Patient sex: F
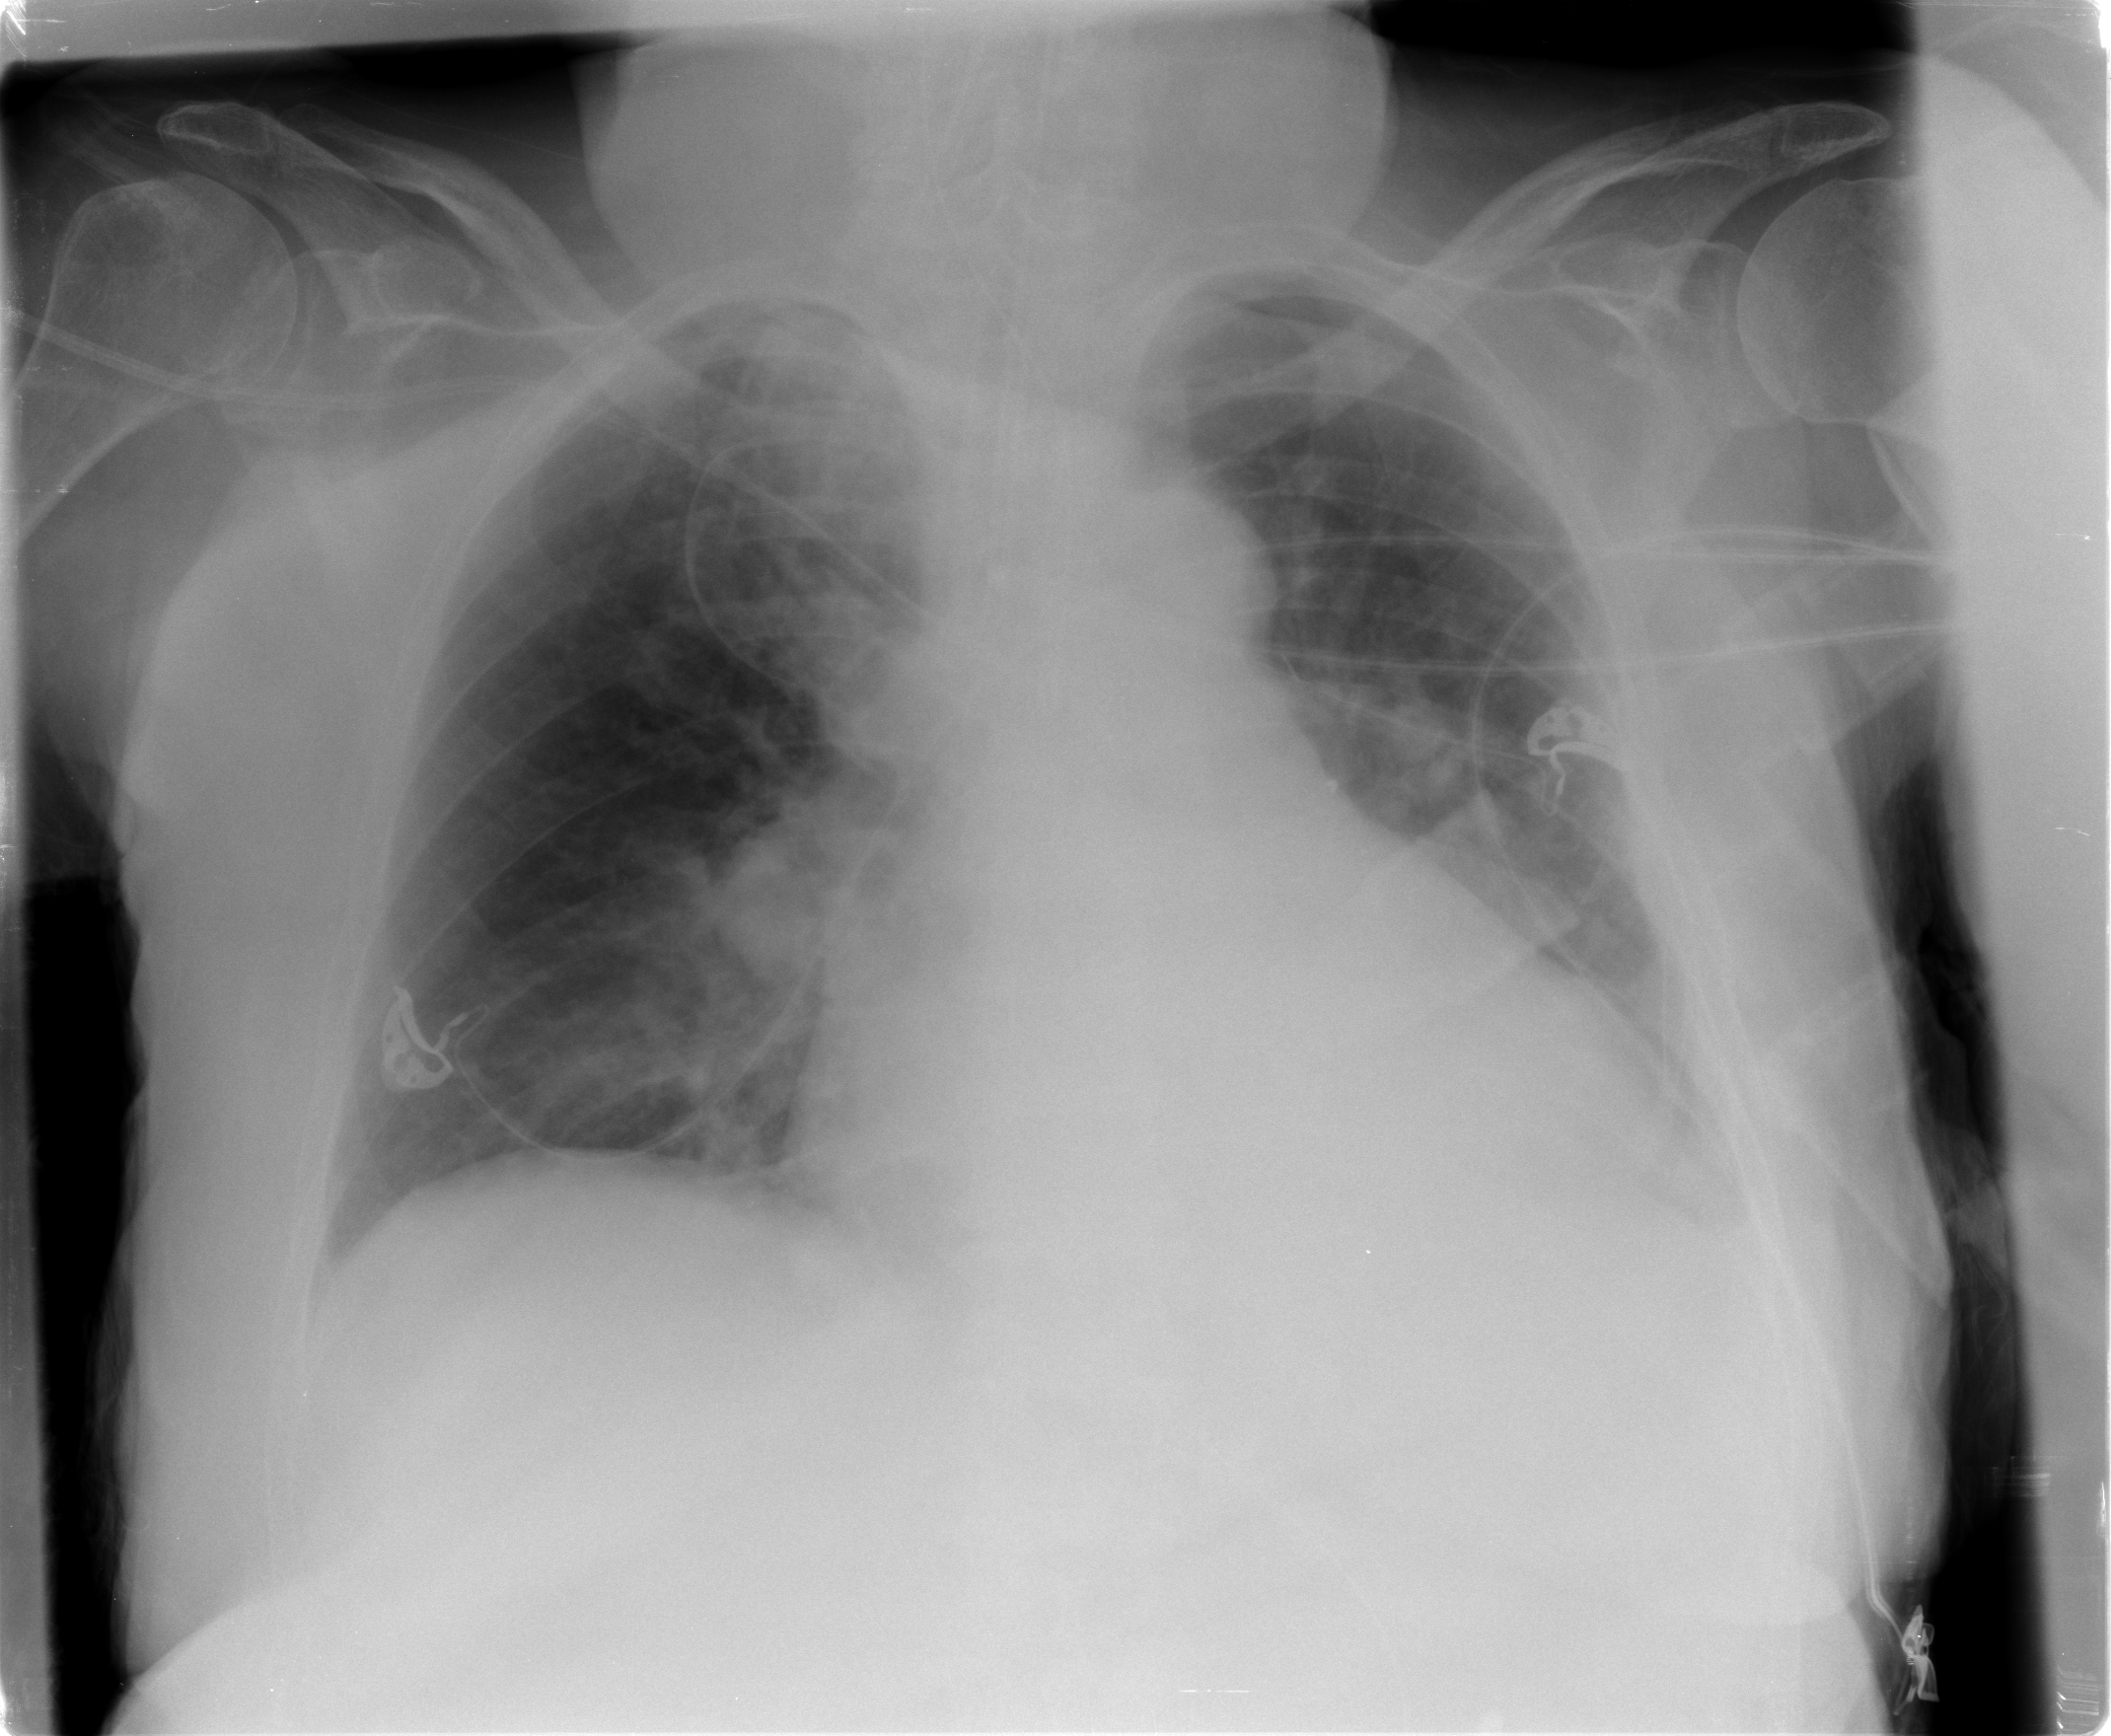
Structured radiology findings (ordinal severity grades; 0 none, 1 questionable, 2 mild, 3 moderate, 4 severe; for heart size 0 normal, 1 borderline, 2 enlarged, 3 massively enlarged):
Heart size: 2
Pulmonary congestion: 2
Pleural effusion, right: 0
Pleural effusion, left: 0
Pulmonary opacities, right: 0
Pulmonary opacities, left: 0
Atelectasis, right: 0
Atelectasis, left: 1